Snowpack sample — Buffalo Mountain, Silverthorne, Colorado, USA (2/22/26, 2:02 PM MST)
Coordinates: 39.622, -106.113
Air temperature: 33 °F
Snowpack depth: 63 cm
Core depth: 50 cm
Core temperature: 28.4 °F
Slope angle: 11°, slope face: 116°
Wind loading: low
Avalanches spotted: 0
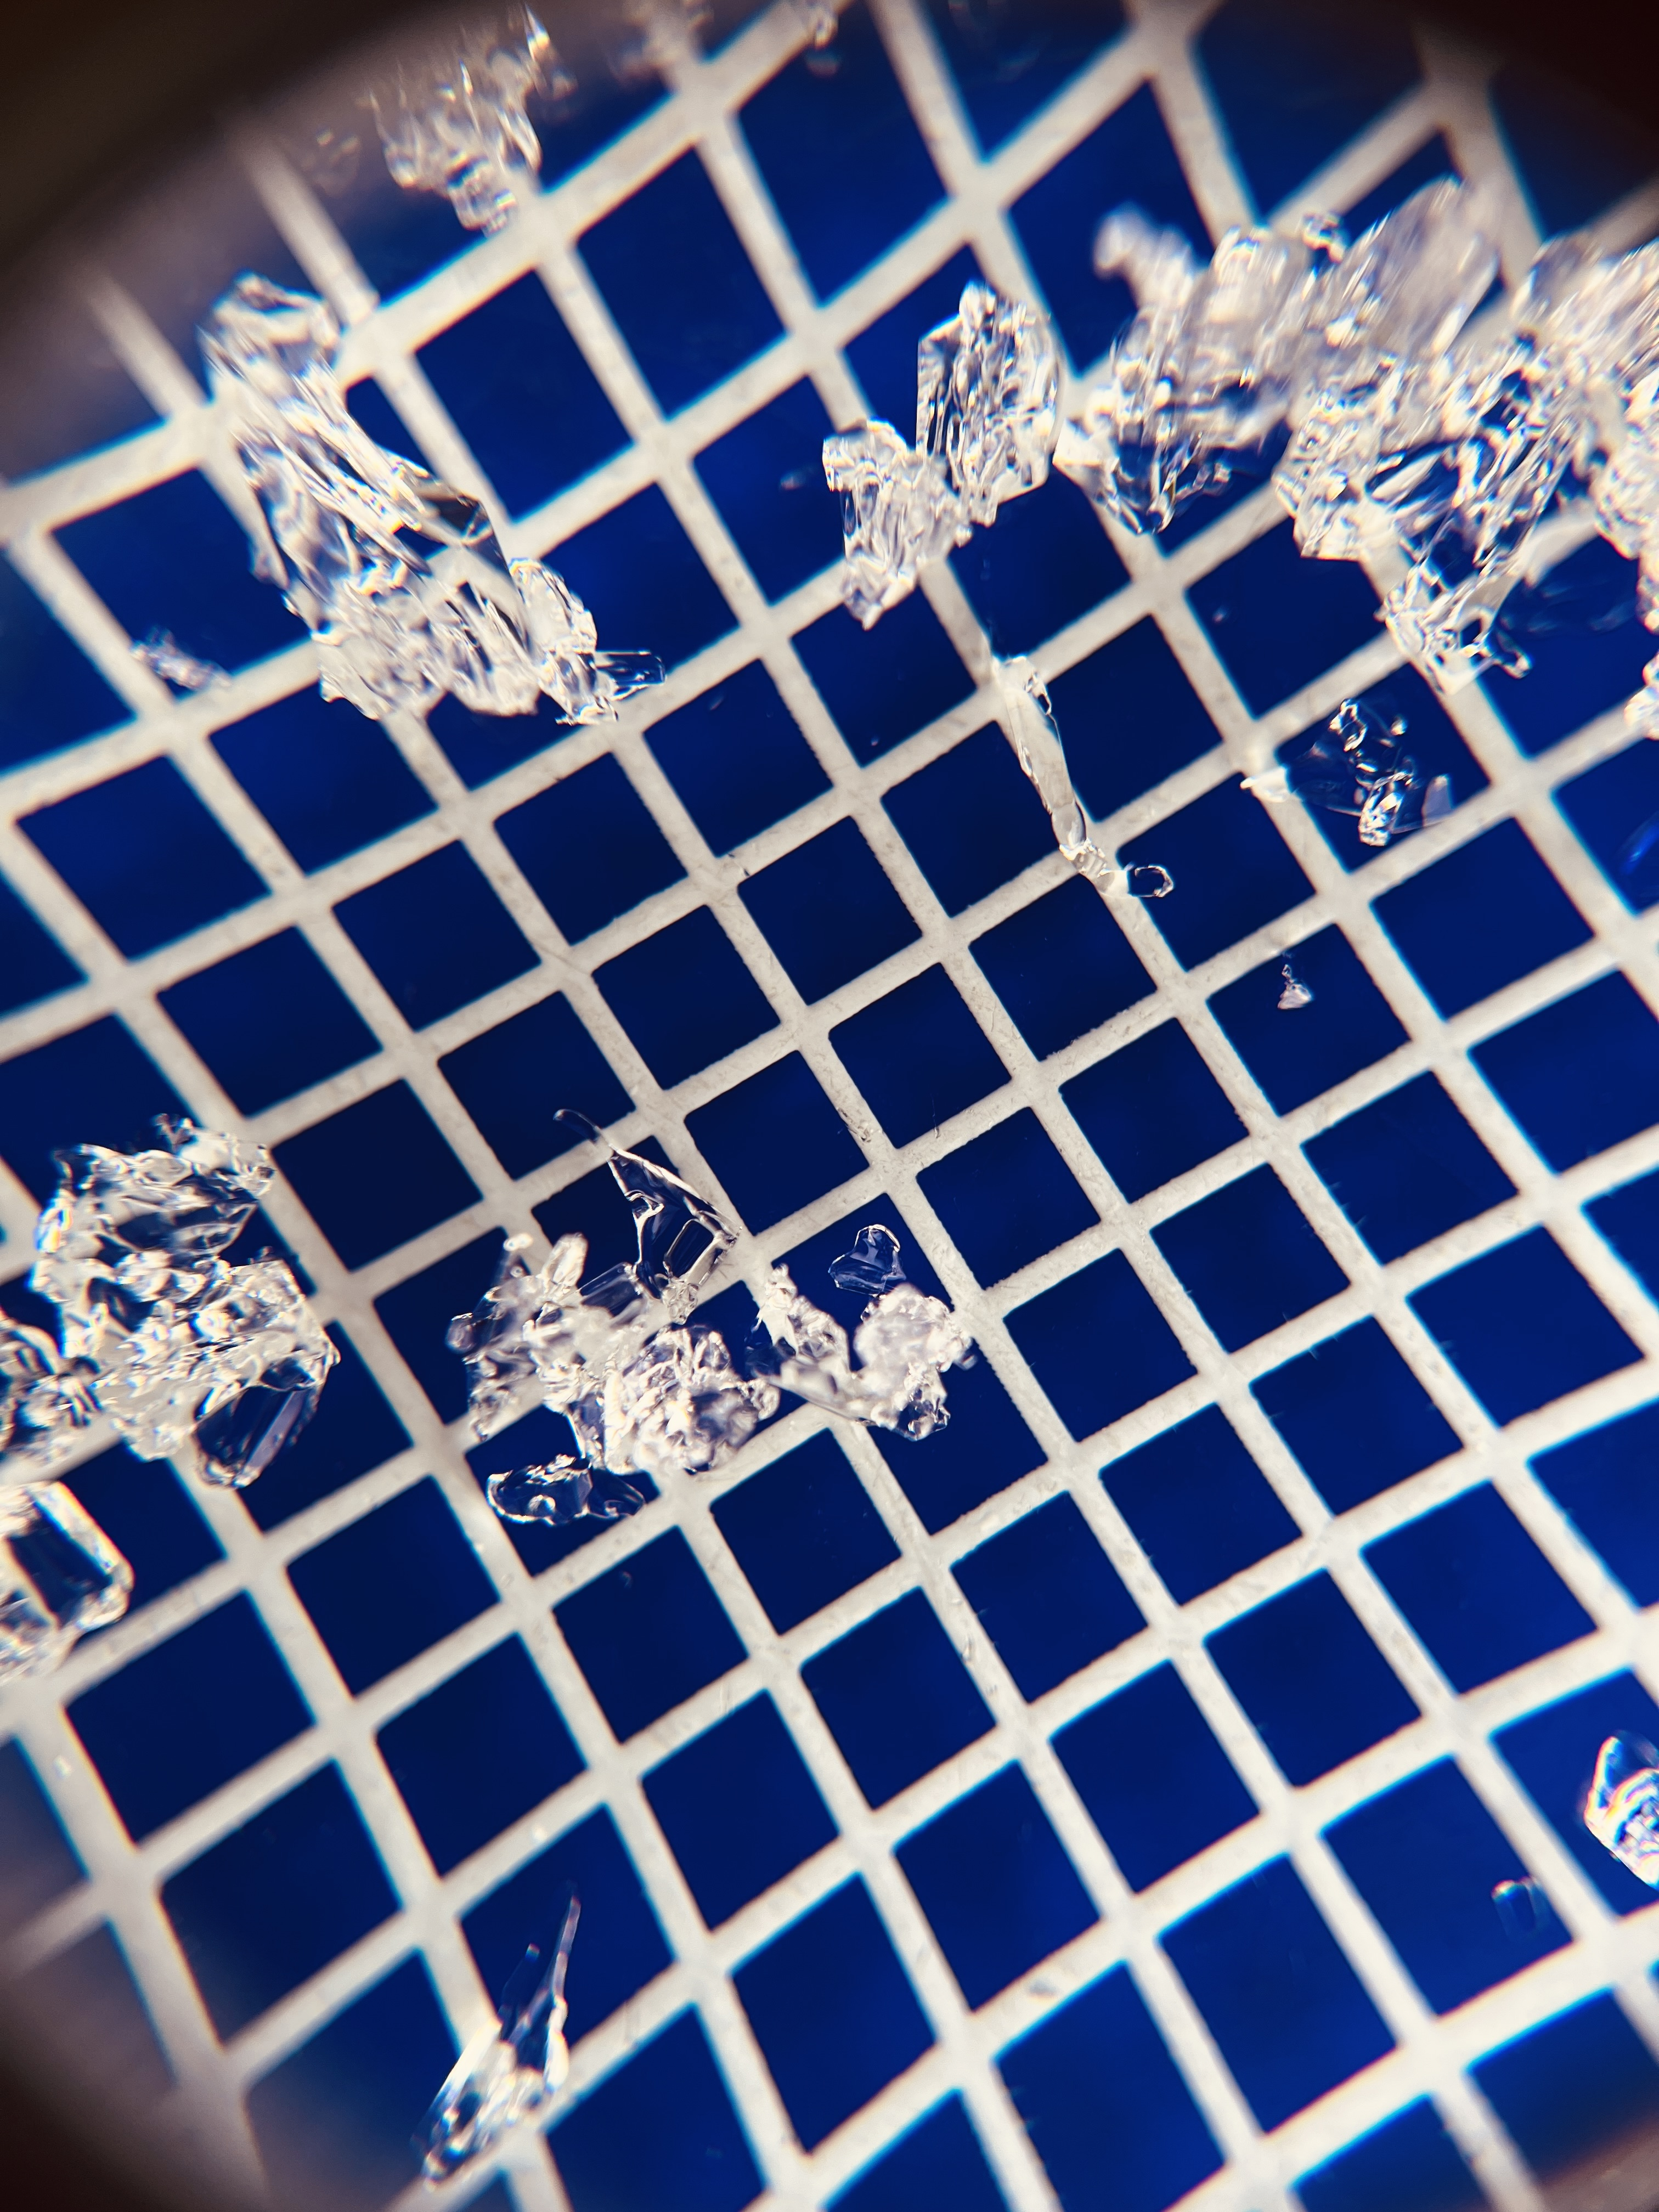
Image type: magnified_profile
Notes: In a firebreak similar to site 1, minimal wind loading with no spotted avalanches (not many faces in view though)